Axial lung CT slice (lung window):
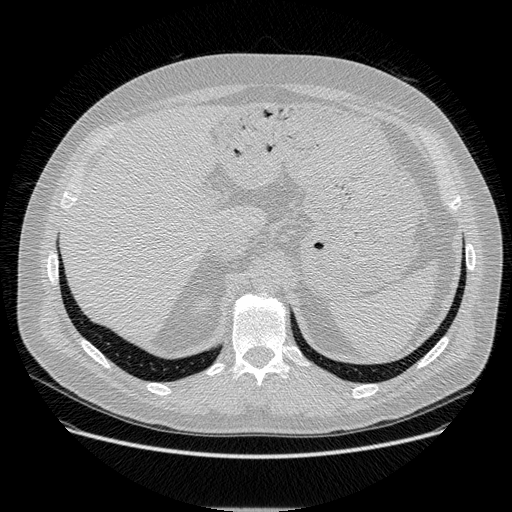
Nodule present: no